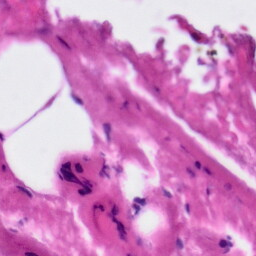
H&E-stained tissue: Tonsil